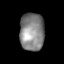
Tissue: prostate
Cell type: Epithelial cells
Senescence score: 0.3448
Nuclear area (px): 911
Mean DAPI intensity: 133.42